Question: I am a total newbie with dynamics crm online (2011), and although I have been working through the SDK sample code, I am trying to find the simplest way to perform a basic authenticated connection to our online Dynamics CRM service, and push some very basic data to a custom entity/extension I have created.

Hopefully you can see from the above code snippet (sensitive data blurred), I am probably trying to circumvent the authentication process? The above code example was based a little on some of the code samples in the CRM SDK, and also from <URL>. I don't know if the code above would even work? actually it seems to try, and only when the "serviceProxy.Create" is executed do I get an authentication error.
I have also managed to navigate out of the corporate firewall with the following addition to my app.config file:
'''
<system.net>
<defaultProxy useDefaultCredentials="true">
<proxy usesystemdefault="true"/>
</defaultProxy>
</system.net>
'''
Again, not sure if there is a very basic way to connect? or should I really fall back to the SDK helper files?
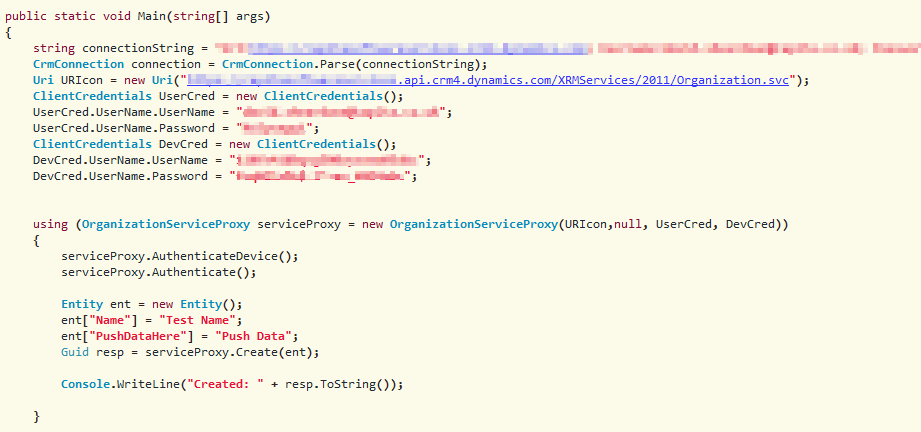
Answer: This is the simplest way to connect to CRM Online, you need only to add reference to 'Microsoft.Xrm.Sdk.Client' and 'Microsoft.Xrm.Client.Services'
'''
CrmConnection crmConnection = CrmConnection.Parse("Url=https://XXX.crm.dynamics.com; Username=user@domain.onmicrosoft.com; Password=passwordhere;");
OrganizationService service = new OrganizationService(crmConnection);
Entity account = new Entity("account");
account ["name"] = "Test Account";
Guid accountId = service.Create(account);
'''
Refers to this msdn article for create the right connection string
<URL>